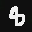
Label: 8